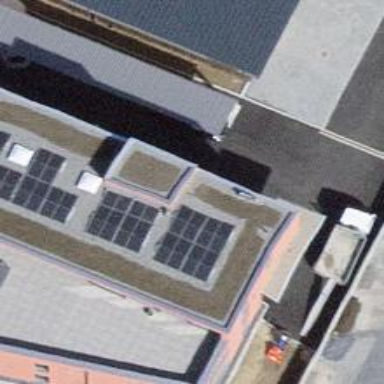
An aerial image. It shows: Solar photovoltaic panel generator.